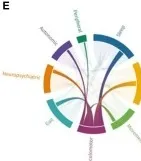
Connections between different symptom groups in anti-IgLON5 disease. Each symptom group is represented by a fragment of the outer circular layout. Arcs represent connection and flow between groups. Fragments and arch sizes are equal to percentage of overall symptoms/flow between symptom groups. (E) Oculomotor abnormalities were associated with sleep disorder, bulbar symptoms, and gait impairment.
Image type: chart (chart)